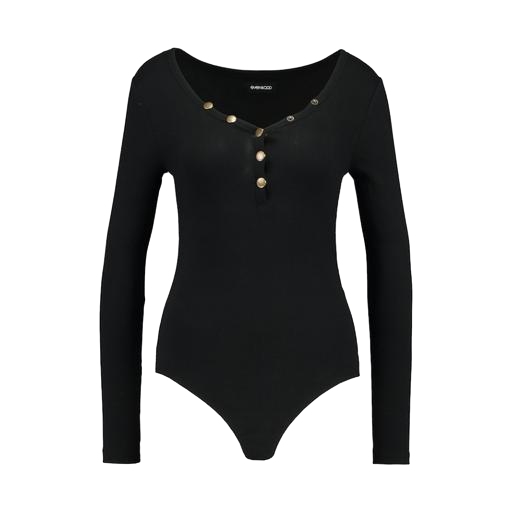
black henley long-sleeved ribbed-jersey top, black plunge bodysuit, black mira cape-effect bodysuit, white background